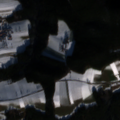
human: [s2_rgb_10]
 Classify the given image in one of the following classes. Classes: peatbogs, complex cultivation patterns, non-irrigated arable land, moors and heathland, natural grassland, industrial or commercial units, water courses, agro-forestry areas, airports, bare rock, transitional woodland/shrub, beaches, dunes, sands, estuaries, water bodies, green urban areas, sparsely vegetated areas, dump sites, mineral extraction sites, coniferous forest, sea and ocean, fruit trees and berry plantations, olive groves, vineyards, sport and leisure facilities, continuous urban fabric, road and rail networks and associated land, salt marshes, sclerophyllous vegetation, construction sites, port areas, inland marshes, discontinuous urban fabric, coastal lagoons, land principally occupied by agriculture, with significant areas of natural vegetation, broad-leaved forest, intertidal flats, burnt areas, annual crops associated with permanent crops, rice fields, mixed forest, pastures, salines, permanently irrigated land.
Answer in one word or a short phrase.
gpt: non-irrigated arable land, complex cultivation patterns, coniferous forest